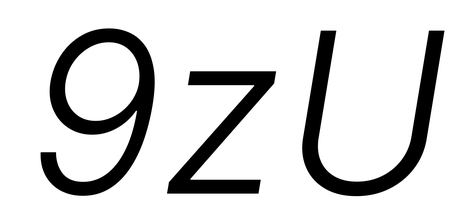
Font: Inter-Italic_Light_Italic